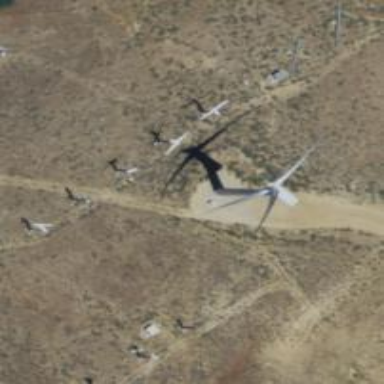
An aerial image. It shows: Wind power generator with wind turbines.